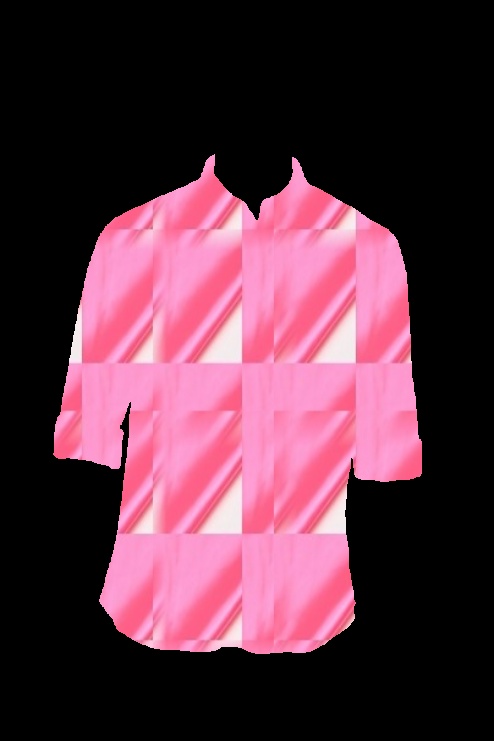
pink white check shirt